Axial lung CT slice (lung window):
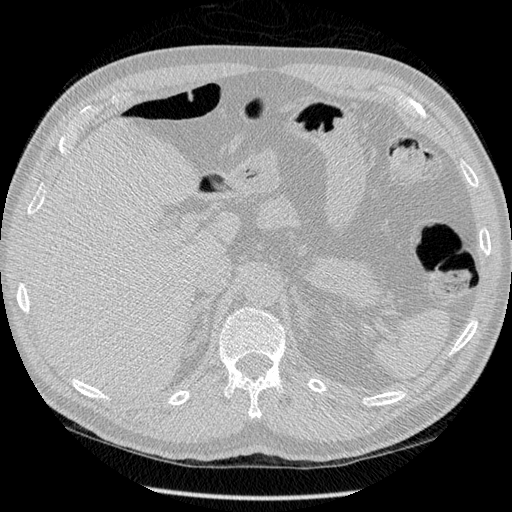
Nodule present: no